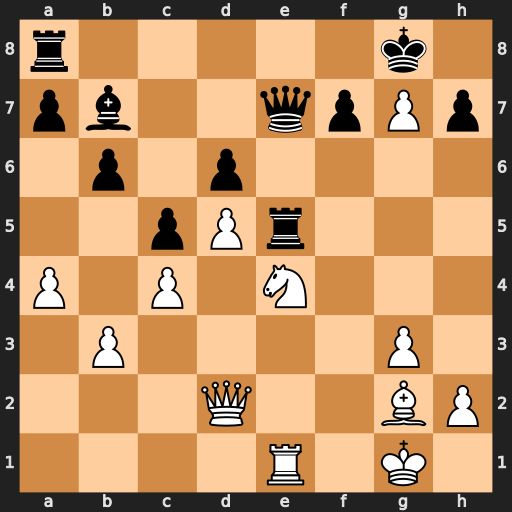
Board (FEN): r5k1/pb2qpPp/1p1p4/2pPr3/P1P1N3/1P4P1/3Q2BP/4R1K1
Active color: w
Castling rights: -
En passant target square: -
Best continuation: Qh6 f6 Nxf6+ Qxf6 Qxf6